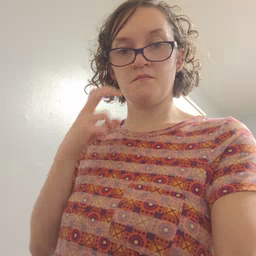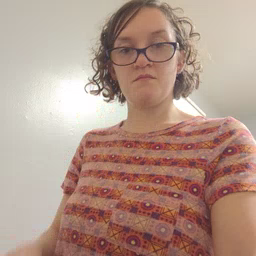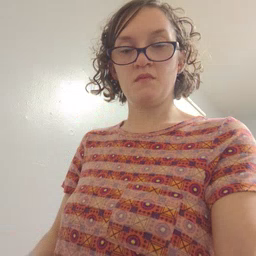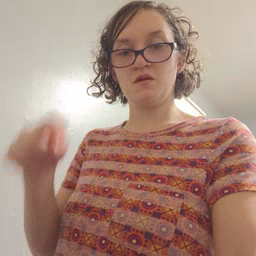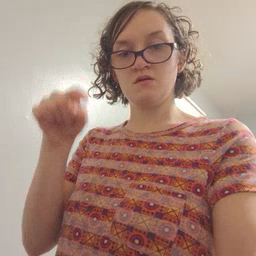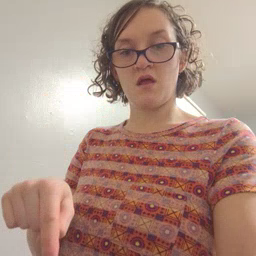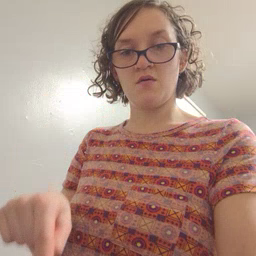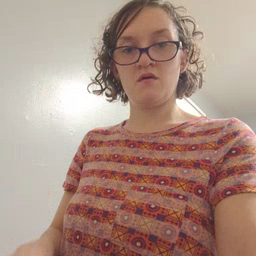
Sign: down